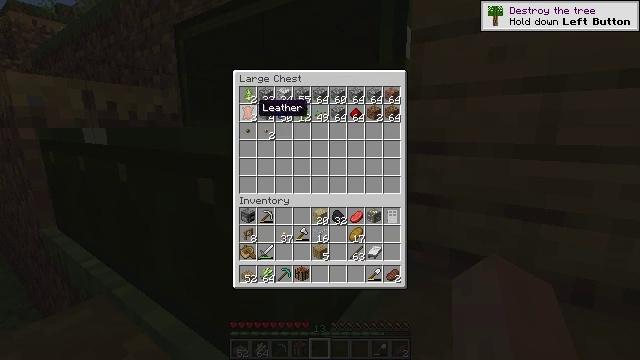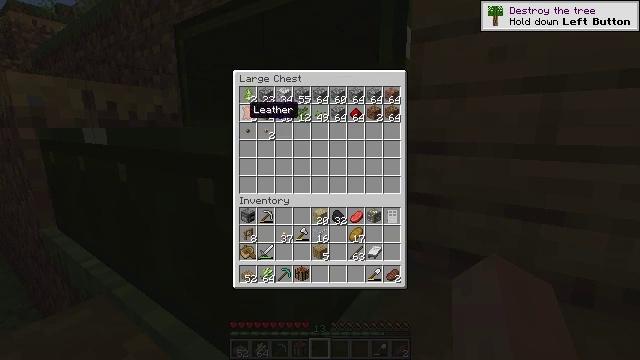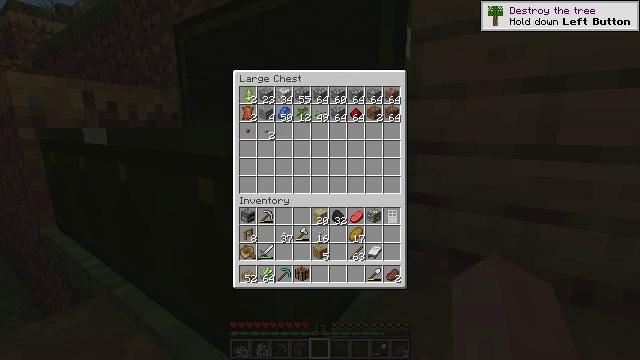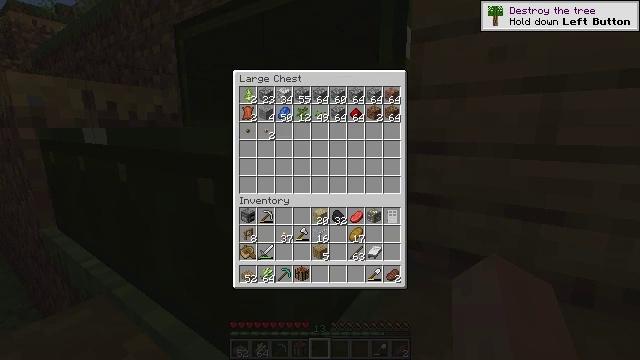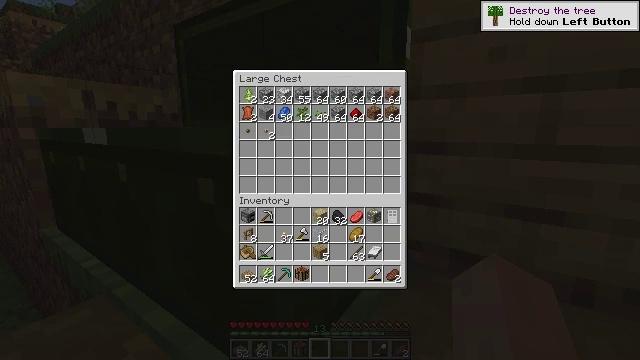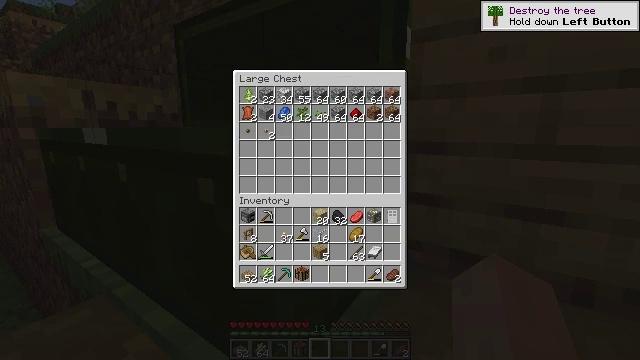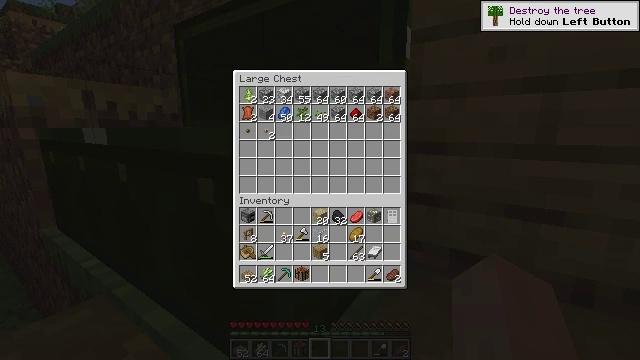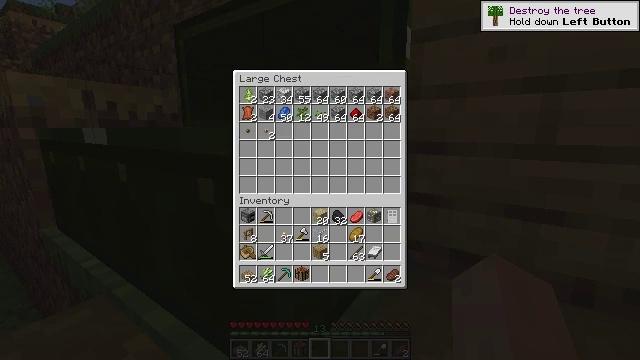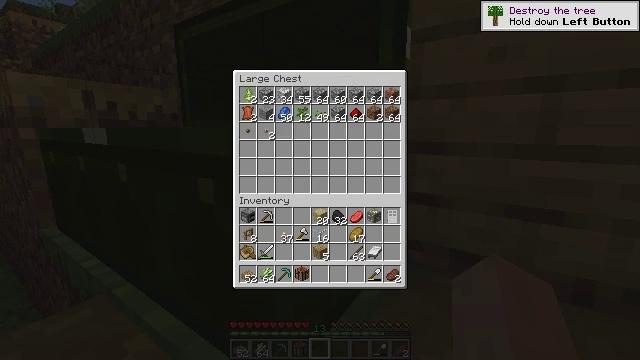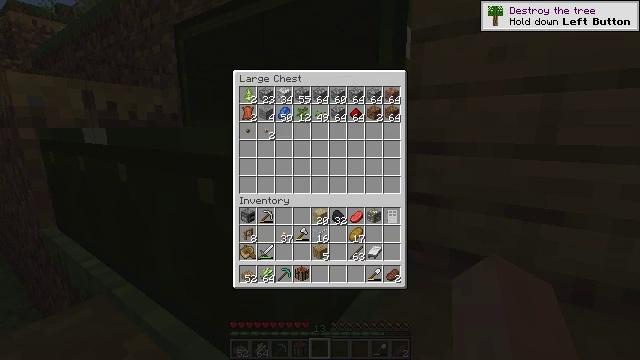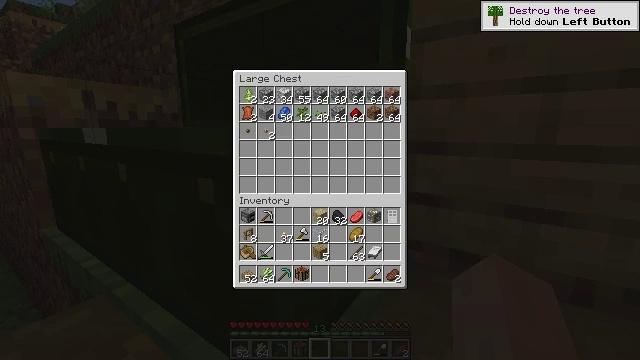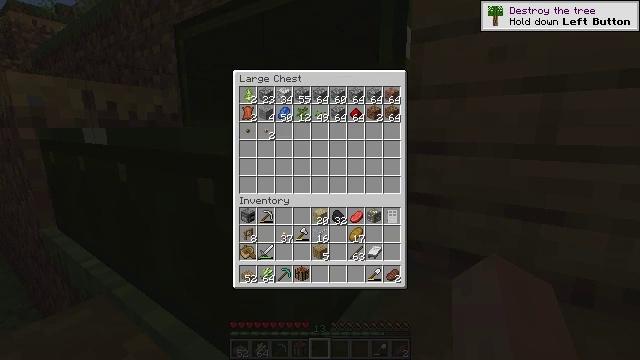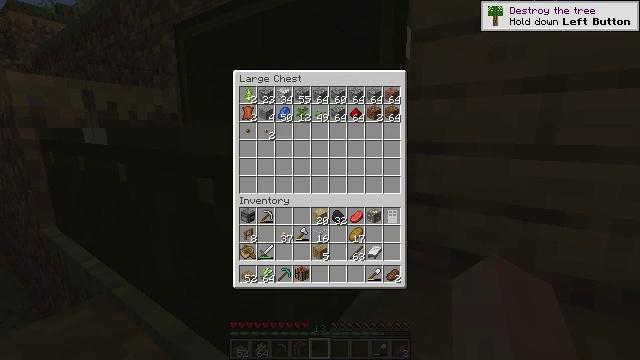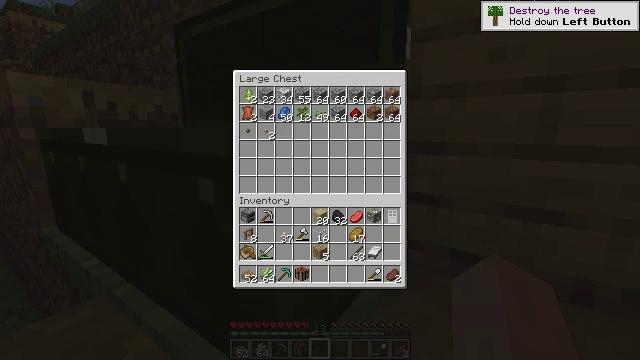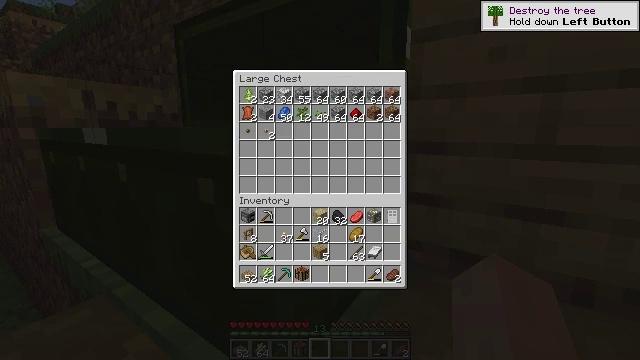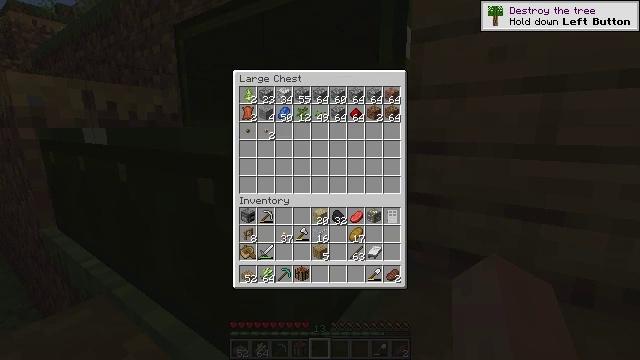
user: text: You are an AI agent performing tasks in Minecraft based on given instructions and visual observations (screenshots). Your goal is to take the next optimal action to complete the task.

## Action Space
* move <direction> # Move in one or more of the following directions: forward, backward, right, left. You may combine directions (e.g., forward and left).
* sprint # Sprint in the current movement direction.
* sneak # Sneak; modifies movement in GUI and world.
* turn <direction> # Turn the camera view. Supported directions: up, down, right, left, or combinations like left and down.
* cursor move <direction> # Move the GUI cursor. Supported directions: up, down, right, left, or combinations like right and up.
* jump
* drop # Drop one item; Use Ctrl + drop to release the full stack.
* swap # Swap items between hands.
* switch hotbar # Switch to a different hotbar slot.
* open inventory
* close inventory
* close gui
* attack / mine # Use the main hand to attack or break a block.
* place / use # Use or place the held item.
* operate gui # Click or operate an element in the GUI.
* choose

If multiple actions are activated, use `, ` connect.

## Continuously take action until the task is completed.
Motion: motion action
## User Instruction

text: Use the crafting table to craft a white carpet.
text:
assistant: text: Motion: move forward, cursor move left
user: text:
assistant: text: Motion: move forward, cursor move left
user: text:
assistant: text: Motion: move forward
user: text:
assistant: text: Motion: move forward, cursor move left
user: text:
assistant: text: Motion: move forward, jump
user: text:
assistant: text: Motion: move forward, jump
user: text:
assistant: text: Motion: move forward, jump
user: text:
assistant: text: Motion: move forward, jump
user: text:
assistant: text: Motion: move forward, jump
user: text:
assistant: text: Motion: move forward, sprint, jump
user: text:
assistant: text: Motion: move forward, sprint, jump
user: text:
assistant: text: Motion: move forward, sprint, jump
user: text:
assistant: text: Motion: move forward, sprint, jump
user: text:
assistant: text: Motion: move forward, sprint, jump
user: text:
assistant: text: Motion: move forward, sprint, cursor move left, jump
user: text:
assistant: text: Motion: move forward, sprint, cursor move left, jump
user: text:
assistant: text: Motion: move forward, sprint, cursor move left, jump
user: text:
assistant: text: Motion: move forward, sprint, jump
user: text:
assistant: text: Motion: move forward, sprint, jump
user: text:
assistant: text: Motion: move forward, sprint, jump
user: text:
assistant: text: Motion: move forward, sprint
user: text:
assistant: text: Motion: move forward, sprint
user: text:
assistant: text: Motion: move forward, sprint
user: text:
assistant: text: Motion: move forward, sprint
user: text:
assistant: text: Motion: move forward, sprint
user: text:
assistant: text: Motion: move forward, sprint
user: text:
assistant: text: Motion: sprint
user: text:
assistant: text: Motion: no_op
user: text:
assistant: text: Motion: no_op
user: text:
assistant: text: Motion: no_op